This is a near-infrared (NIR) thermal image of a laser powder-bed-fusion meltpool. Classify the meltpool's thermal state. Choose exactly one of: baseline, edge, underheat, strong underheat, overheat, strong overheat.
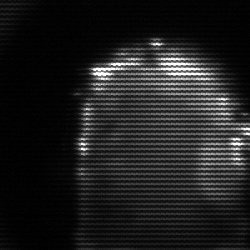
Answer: baseline